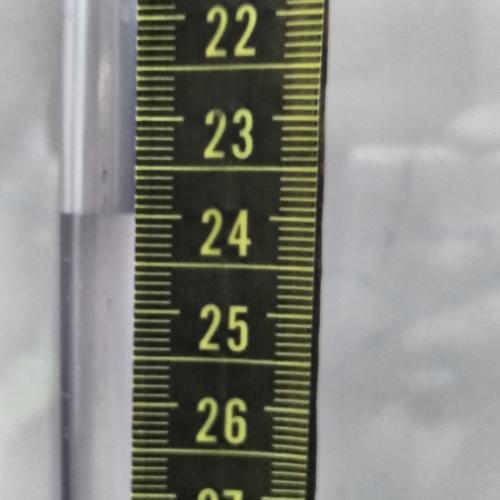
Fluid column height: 24.0 cm